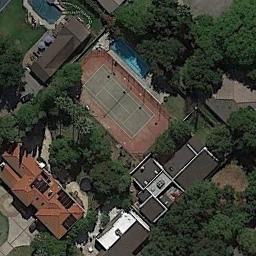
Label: tennis_court